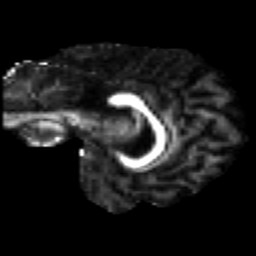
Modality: FA
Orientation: sagittal
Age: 33
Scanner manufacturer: siemens
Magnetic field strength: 3 T
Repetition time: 2.2 s
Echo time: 0.084 s